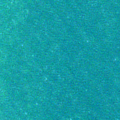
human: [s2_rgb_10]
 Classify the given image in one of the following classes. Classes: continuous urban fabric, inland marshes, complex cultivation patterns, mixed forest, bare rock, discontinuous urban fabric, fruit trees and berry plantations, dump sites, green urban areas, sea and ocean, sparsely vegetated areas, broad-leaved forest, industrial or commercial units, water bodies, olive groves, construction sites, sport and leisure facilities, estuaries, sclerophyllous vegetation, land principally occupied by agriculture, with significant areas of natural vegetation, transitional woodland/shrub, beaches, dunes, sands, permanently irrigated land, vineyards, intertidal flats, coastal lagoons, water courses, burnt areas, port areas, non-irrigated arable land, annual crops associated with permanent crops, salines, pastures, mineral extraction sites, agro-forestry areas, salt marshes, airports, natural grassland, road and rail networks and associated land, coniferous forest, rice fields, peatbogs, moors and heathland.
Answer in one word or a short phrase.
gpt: sea and ocean